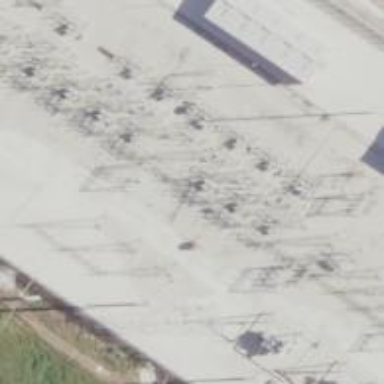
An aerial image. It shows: Switch used for power control.